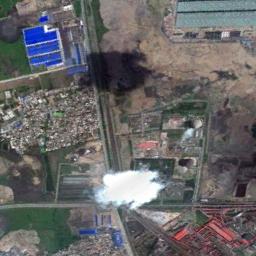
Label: thermal_power_station